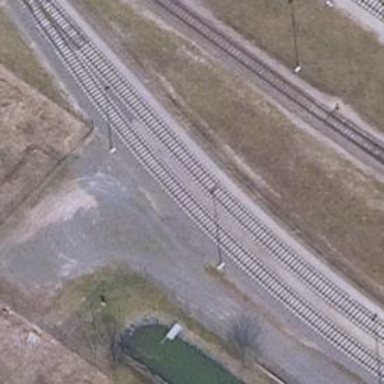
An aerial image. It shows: Signal on the railway track.